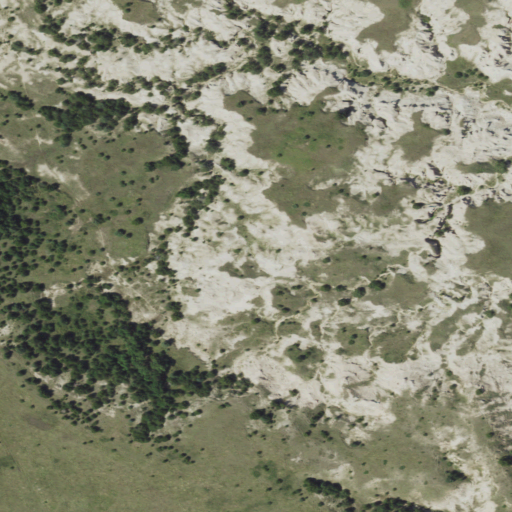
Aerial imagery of ridge(s) in South Dakota named The Devils Backbone containing grassland and barren land